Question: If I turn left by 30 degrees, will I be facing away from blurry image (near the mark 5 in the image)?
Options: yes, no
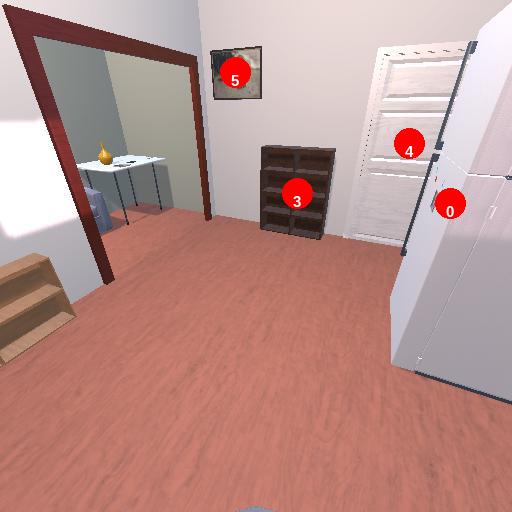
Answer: yes